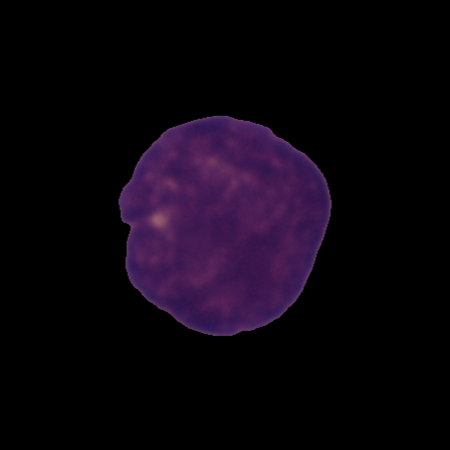
Label: cancer